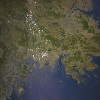
Label: land